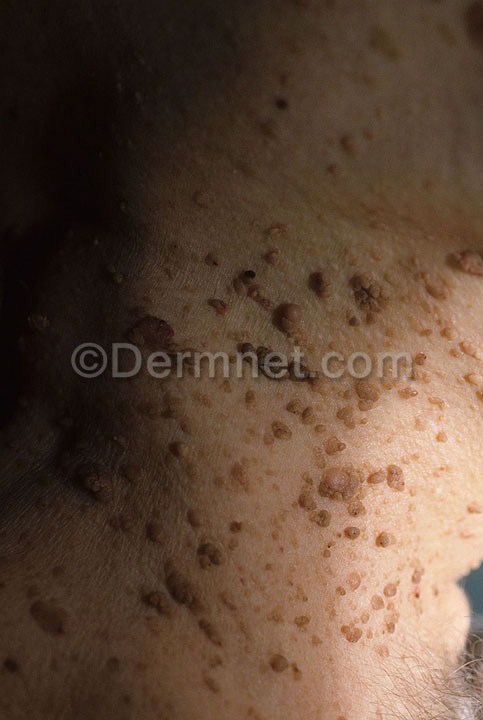
Disease: Seborrheic Keratoses and other Benign Tumors